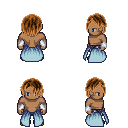
a pixel art fantasy rpg character, male body template, human, dark skin, overskirt, metal pants, brown bangs hairstyle, white cloth bracers, black shoes, four views (front, back, left, right), 2x2 character sprite sheet, small pixel art, hard edges, no anti-aliasing